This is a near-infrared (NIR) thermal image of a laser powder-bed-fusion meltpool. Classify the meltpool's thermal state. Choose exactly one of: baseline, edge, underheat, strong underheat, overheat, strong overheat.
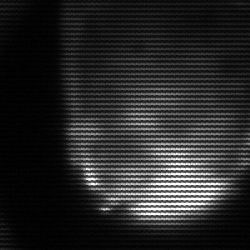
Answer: edge